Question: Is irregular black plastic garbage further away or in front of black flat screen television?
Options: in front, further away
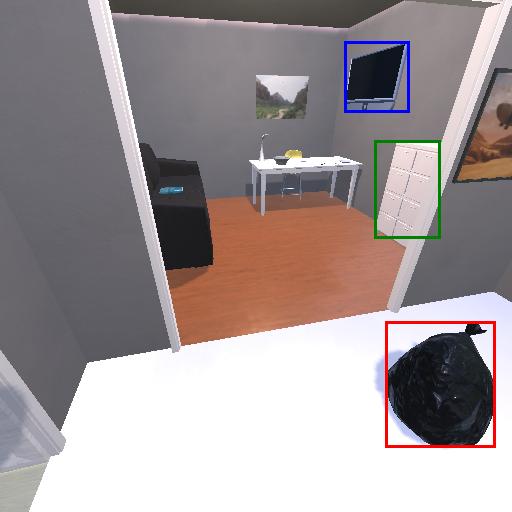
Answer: in front